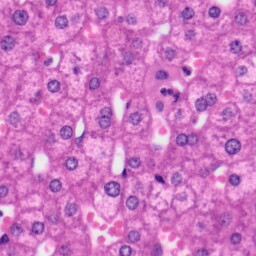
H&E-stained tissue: Liver